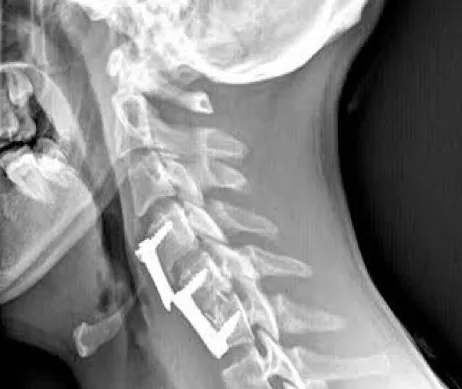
The plate is broken at the level of the anterior disc space C45 is seen.
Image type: radiology (x_ray)